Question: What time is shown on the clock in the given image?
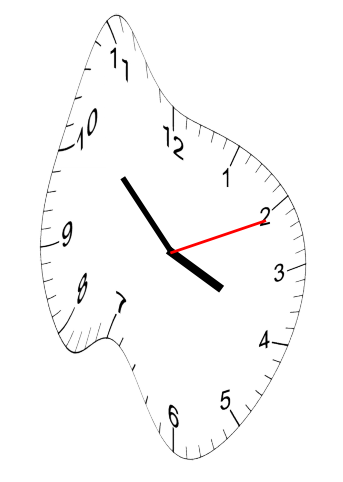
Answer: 03:52:11